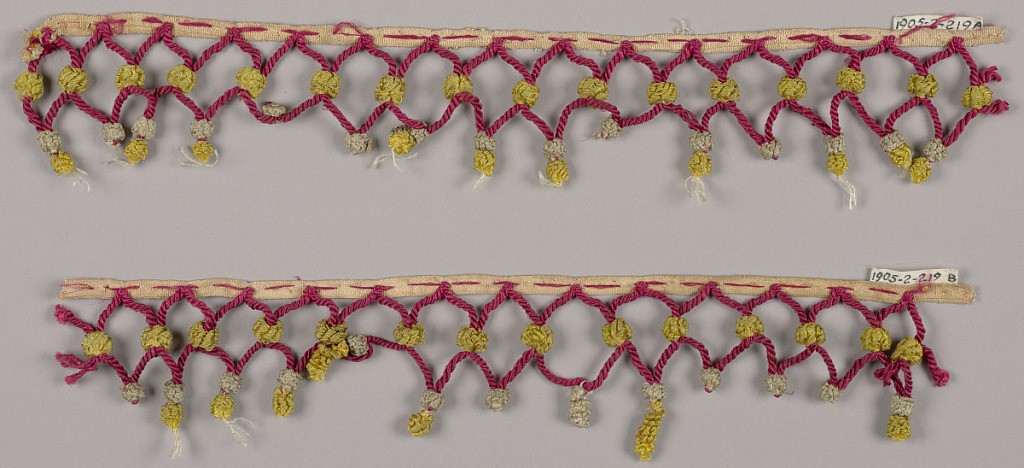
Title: Fringe
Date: late 18th century
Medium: silk Technique:
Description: Heading of narrow tape with intervals of appliqued red cord. Cords are caught together in lozenge pattern and end in loops. Decorated with ornaments of yellow and cream-colored silks.